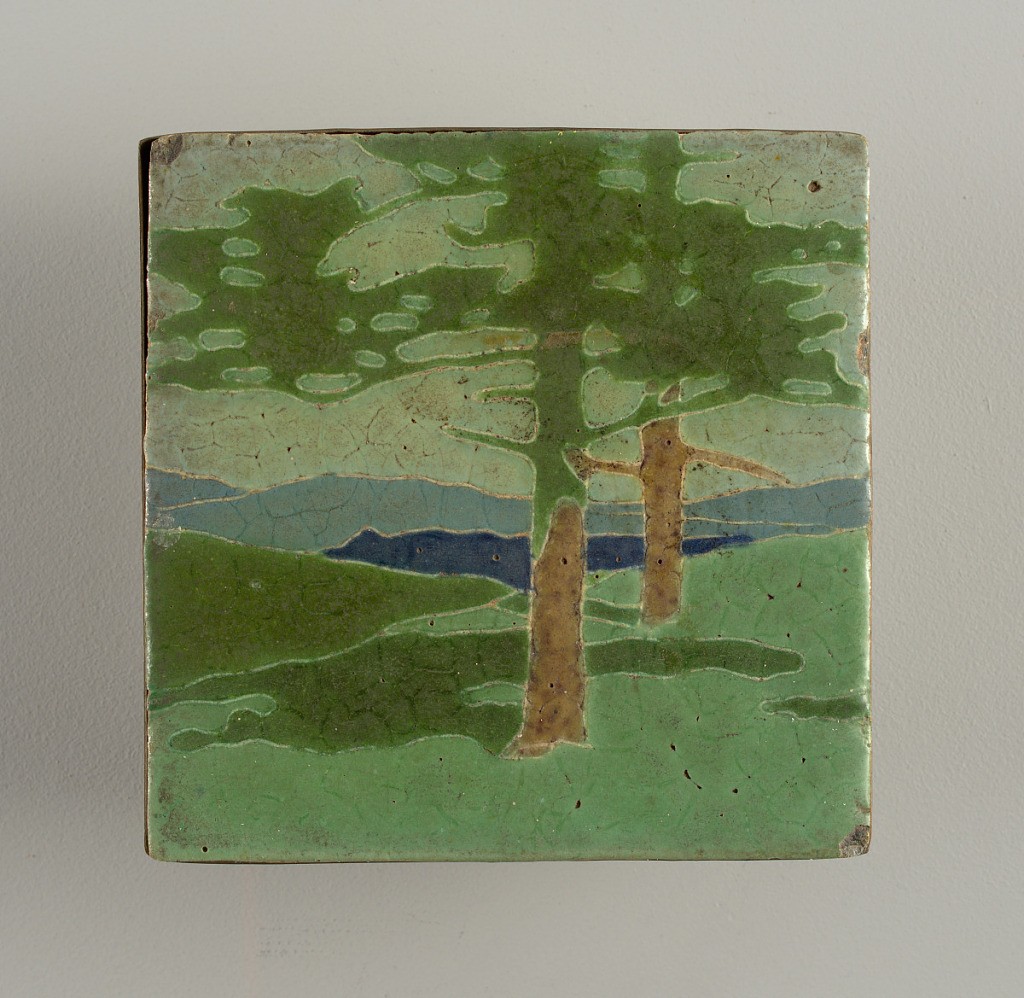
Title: Tile
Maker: Addison B. Le Boutellier, 1872 – 1951
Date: ca. 1902
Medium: Earthenware, copper
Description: Light buff earthenware body  with press-molded design of trees in a landscape.  Various mat glazes inlight green, dark green, brown and blues defined by raised partitions. The design of this tile is associated with a group of eight tiles that when placed together form a fireplace frieze entitled "The Pines".  Each element of the design is segmented by cloisons of clay, the raised contours partitioning the inlaid  glazes. Copper frame.